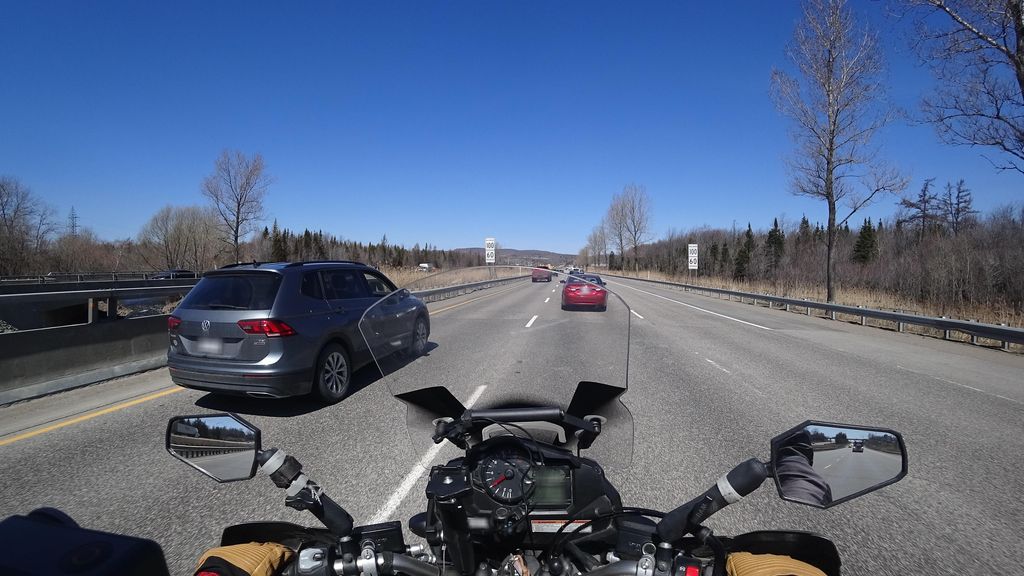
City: quebec_city